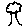
Label: tree